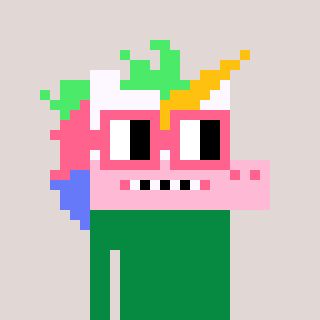
a pixel art character with square pink glasses, a unicorn-shaped head and a green-colored body on a warm background